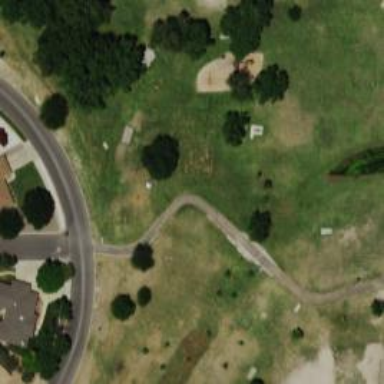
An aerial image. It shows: Disc golf tee.